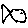
Label: fish